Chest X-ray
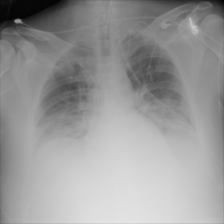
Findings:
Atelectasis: negative
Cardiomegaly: negative
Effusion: negative
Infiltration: negative
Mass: negative
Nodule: negative
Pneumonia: negative
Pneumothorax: negative
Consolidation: negative
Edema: negative
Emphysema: negative
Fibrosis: negative
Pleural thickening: negative
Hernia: negative